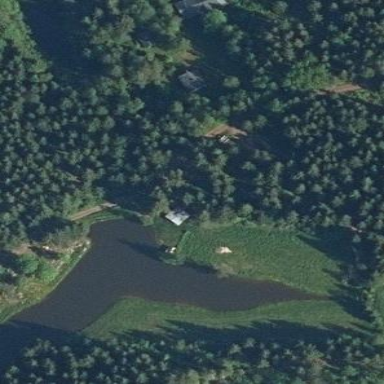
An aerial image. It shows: Pond with natural water.